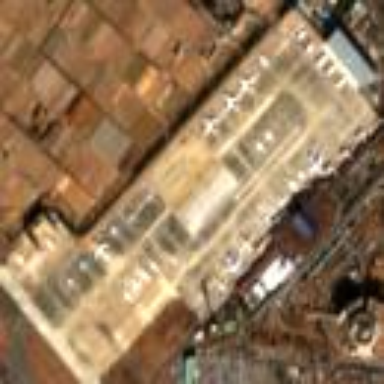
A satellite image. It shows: Apron at the airport.